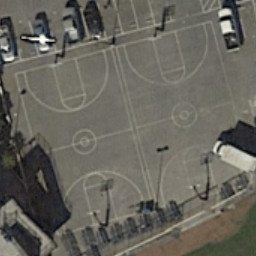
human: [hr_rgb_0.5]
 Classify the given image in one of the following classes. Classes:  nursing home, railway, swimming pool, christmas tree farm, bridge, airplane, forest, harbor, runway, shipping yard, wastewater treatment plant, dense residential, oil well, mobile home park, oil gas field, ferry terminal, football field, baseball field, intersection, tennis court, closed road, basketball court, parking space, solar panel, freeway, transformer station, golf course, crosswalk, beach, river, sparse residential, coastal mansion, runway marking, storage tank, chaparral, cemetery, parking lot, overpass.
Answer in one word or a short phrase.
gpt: basketball court